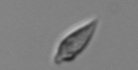
Label: Oxytoxum